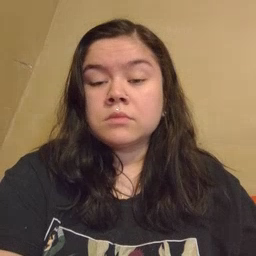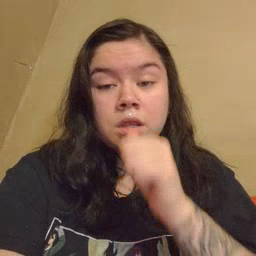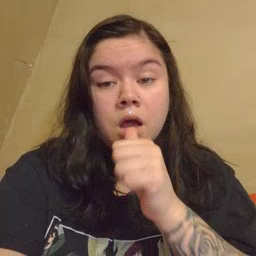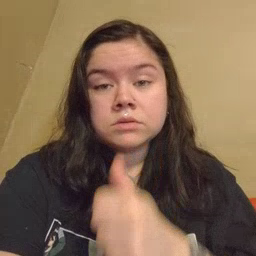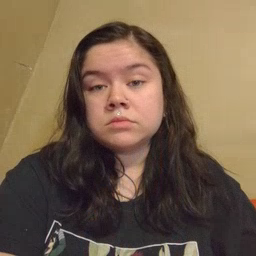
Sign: nuts